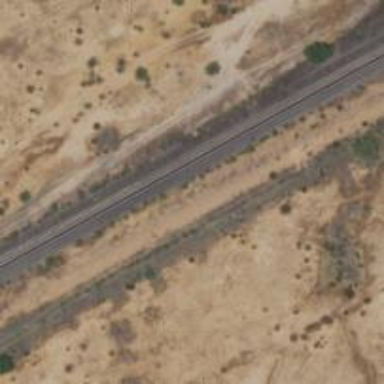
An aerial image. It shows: Abandoned railway.